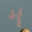
Label: 4